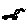
Label: cat